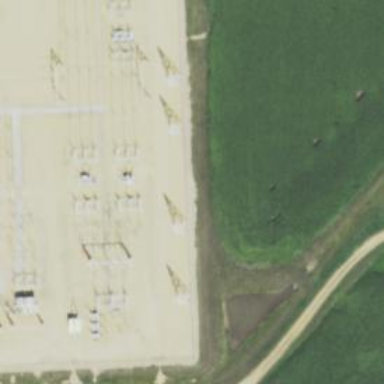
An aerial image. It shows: Mast used for lightning protection.